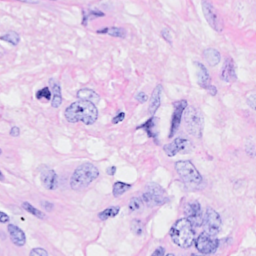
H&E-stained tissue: Breast